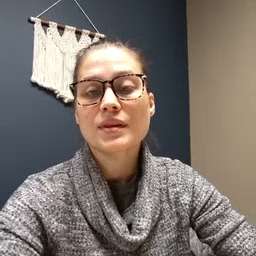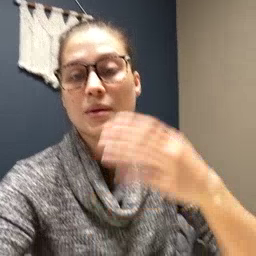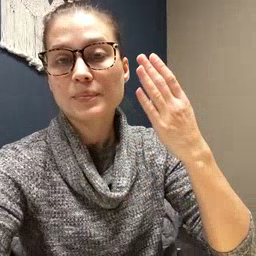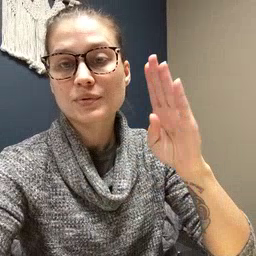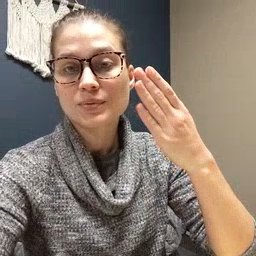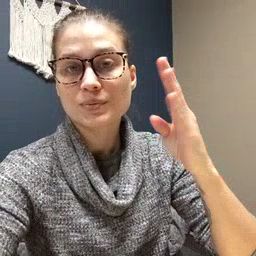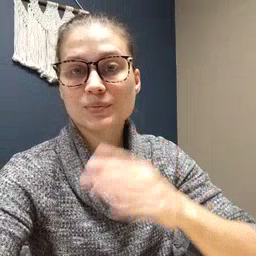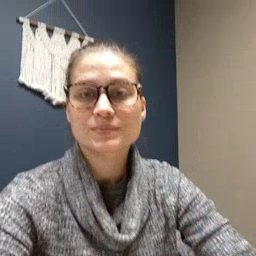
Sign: blue